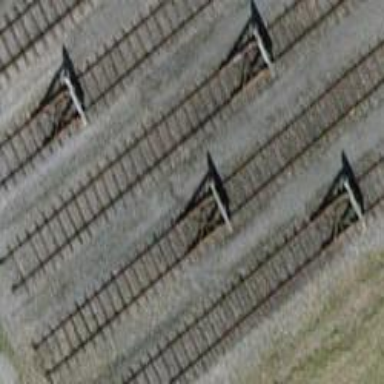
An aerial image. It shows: Single railway spur track.